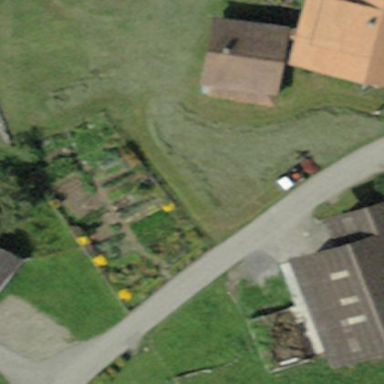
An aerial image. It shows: Garden area designated for leisure land.